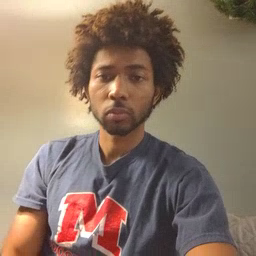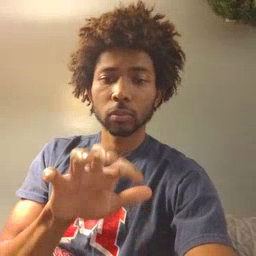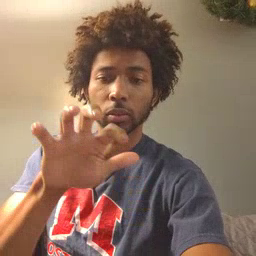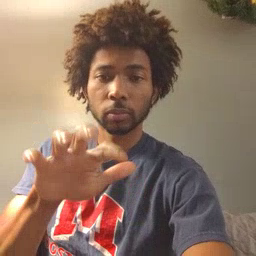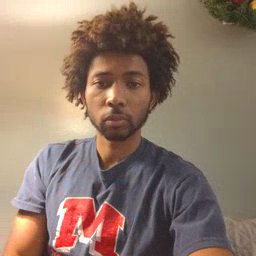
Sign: alligator